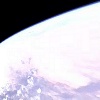
Label: sunburn